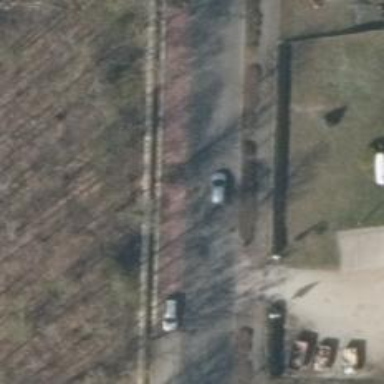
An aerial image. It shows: Unclassified asphalt road with sidewalk on the left.